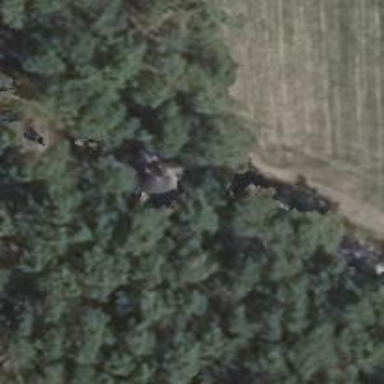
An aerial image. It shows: Driveway.